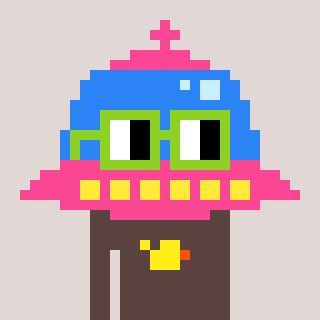
a pixel art character with square light green glasses, a ufo-shaped head and a darkbrown-colored body on a warm background